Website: ulta-beauty
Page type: account-selection
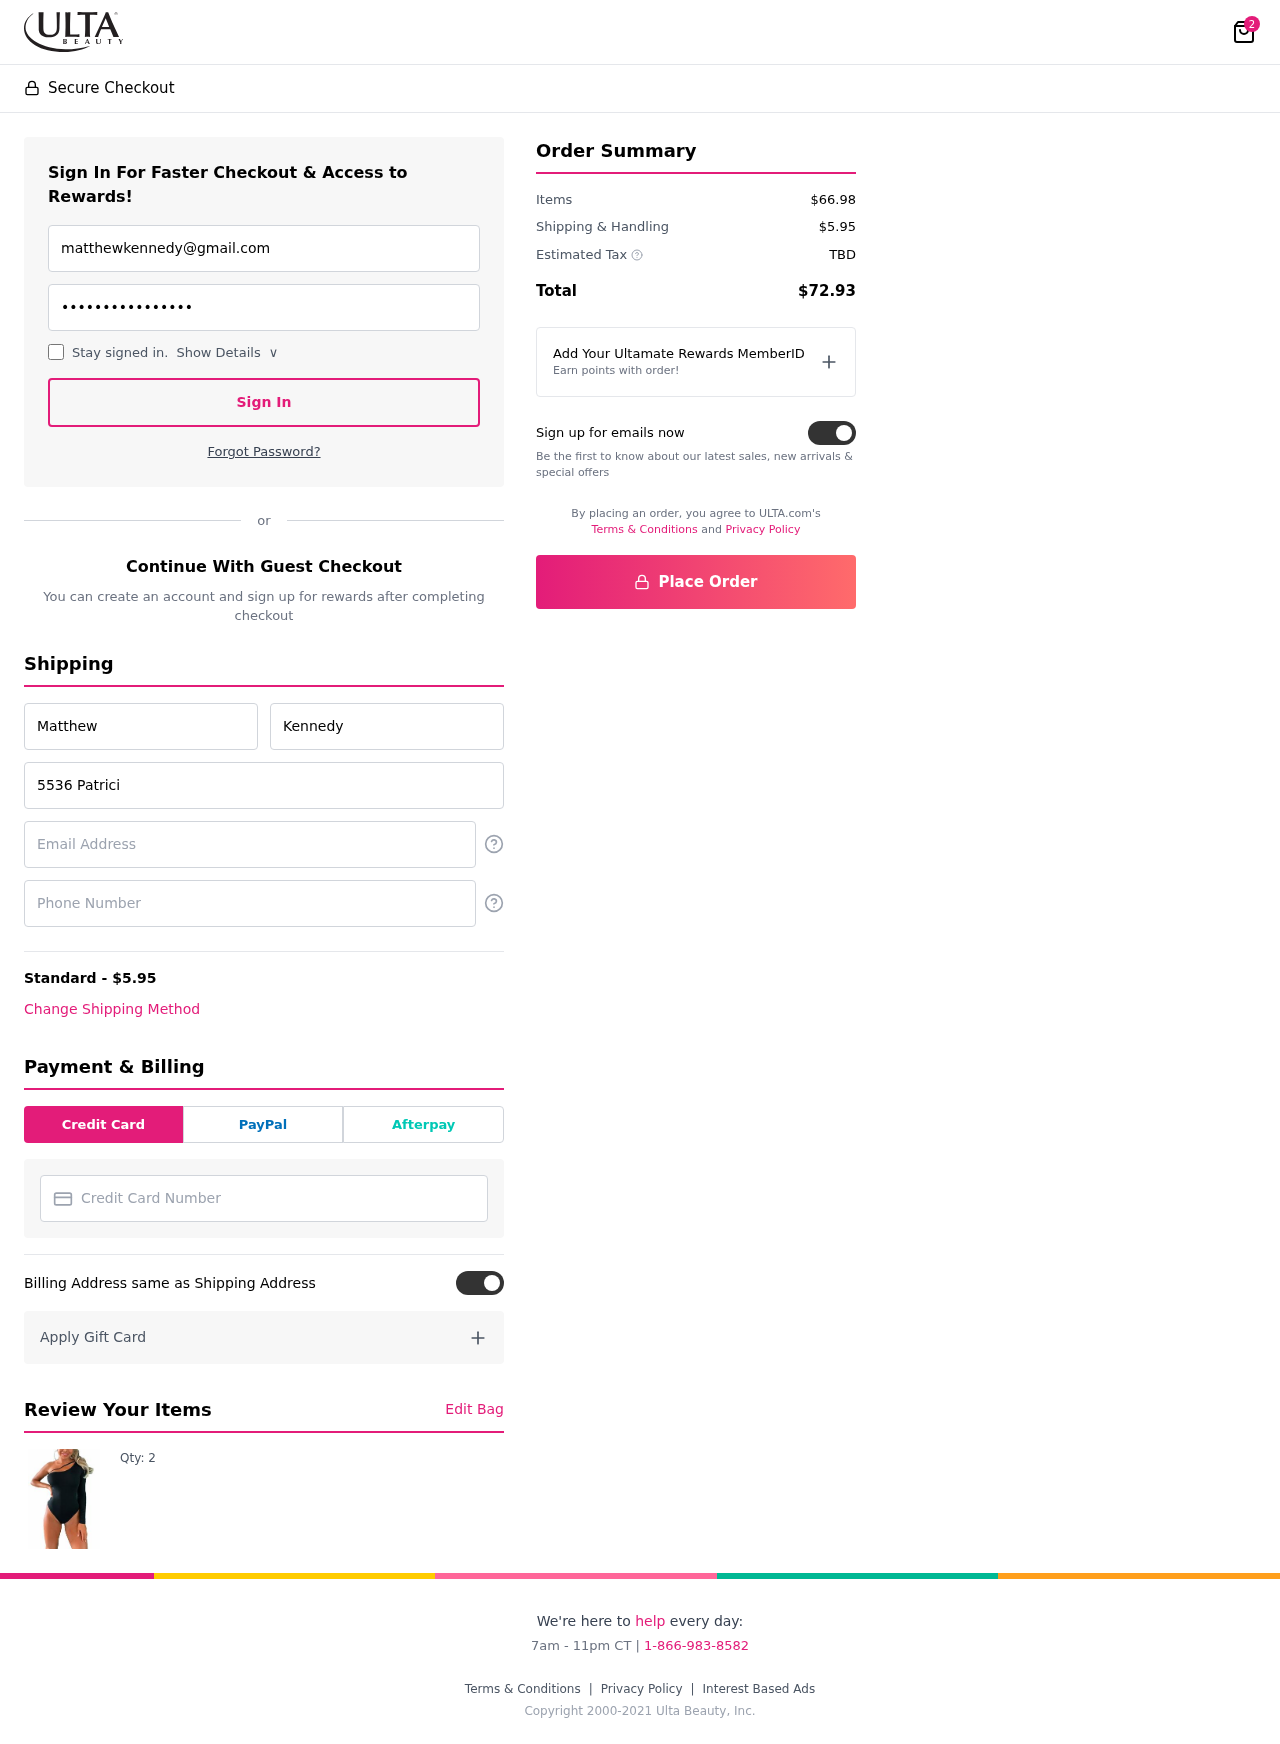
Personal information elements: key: PII_CARD_NUMBER
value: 3411 8957 5125 959
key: PII_EMAIL
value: matthewkennedy@gmail.com
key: PII_EMAIL2
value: matthewkennedy@gmail.com
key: PII_FIRSTNAME
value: Matthew
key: PII_LASTNAME
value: Kennedy
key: PII_PHONE
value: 9994304473
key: PII_STREET
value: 5536 Patricia Mountains
Product elements: key: PRODUCT1_QUANTITY
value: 2
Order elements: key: ORDER_NUM_ITEMS
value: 2
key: ORDER_SHIPPING_COST
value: $5.95
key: ORDER_SUBTOTAL
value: $66.98
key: ORDER_TAX
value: TBD
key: ORDER_TOTAL
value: $72.93